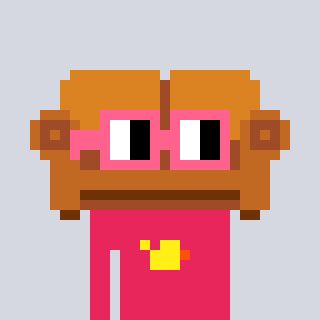
a pixel art character with square pink glasses, a couch-shaped head and a redpinkish-colored body on a cool background